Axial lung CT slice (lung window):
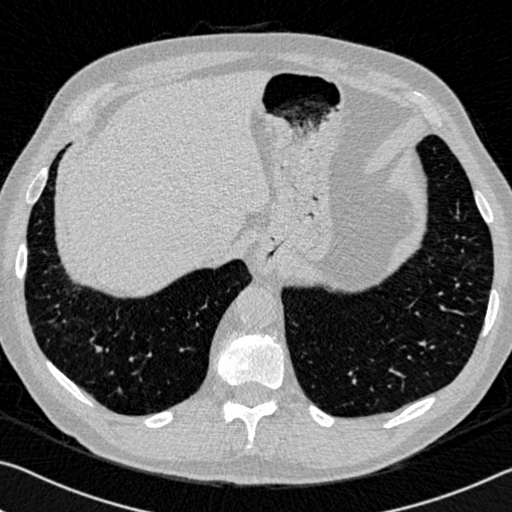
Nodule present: no